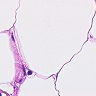
Metastatic tissue present: no